Question: i want to allow users to rotate a canvas, while changing dimensions if they no longer fit after the rotation, here is a fiddle:
<URL>
I cant seem to figure out the x/y positions after the transform:
'''
ctx.translate(canvas.width/2,canvas.height/2);
'''
As you see, the image does rotate, but when it rotates left/right it goes off canvas, how can i compress the height to force it to stay in borders, here is an example of what i want to achive when it rotates.

since this question seems very popular, i am posting the solution here instead of JSFiddle
'''
var canvas=document.getElementById("canvas");
var ctx=canvas.getContext("2d");
var angleInDegrees=0;
var image=document.createElement("img");
image.onload=function(){
ctx.drawImage(image,(canvas.width - image.width) / 2, (canvas.height - image.height) / 2,image.width, image.height);//ctx.drawImage(img, x, y, width, height)
}
image.src="http://www.farmvertical.com/wp-content/uploads/2007/10/vertical_farm_v2.jpg";
$("#clockwise").click(function(){
angleInDegrees+=90;
drawRotated(angleInDegrees);
});
$("#counterclockwise").click(function(){
angleInDegrees-=90;
drawRotated(angleInDegrees);
});
function drawRotated(degrees){
ctx.clearRect(0,0,canvas.width,canvas.height);
ctx.save();
ctx.translate(canvas.width/2,canvas.height/2);
ctx.rotate(degrees*Math.PI/180);
if(angleInDegrees%180==0){
ctx.drawImage(image, -image.width/2,-image.height/2);
}else{
ctx.drawImage(image, -image.width/2,-canvas.width/2,image.width, canvas.width);
}
ctx.restore();
}
'''
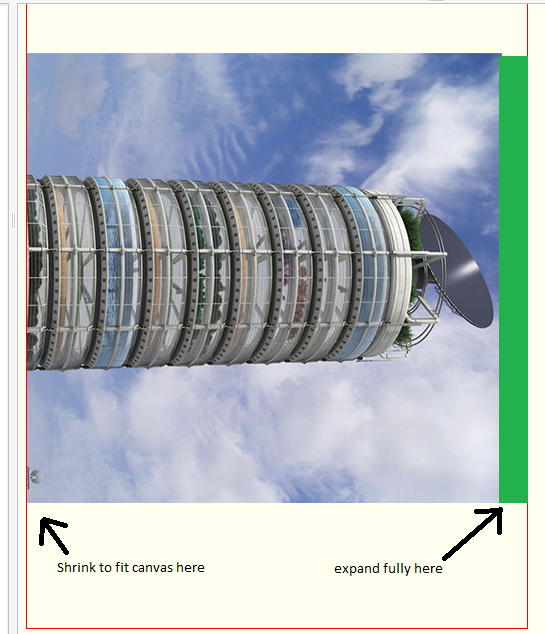
Answer: Is this what you want?
'''
function drawRotated(degrees){
ctx.clearRect(0,0,canvas.width,canvas.height);
ctx.save();
ctx.translate(canvas.width/2,canvas.height/2);
ctx.rotate(degrees*Math.PI/180);
if(angleInDegrees%180==0){
ctx.drawImage(image, -image.width/2,-image.height/2);
}else{
ctx.drawImage(image, -image.width/2,-canvas.width/2,image.width, canvas.width);
}
ctx.restore();
}
'''